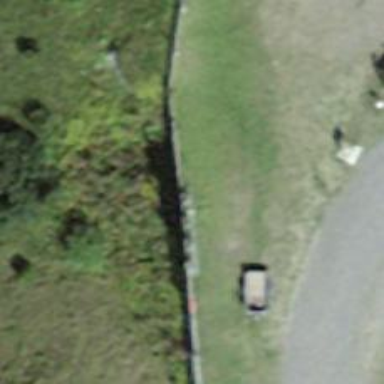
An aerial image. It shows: Wooden fence.